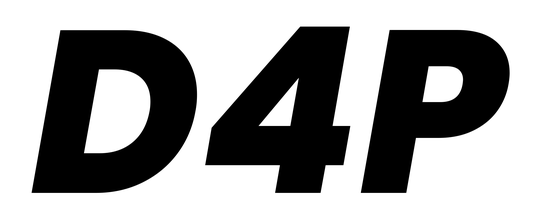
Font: Poppins-ExtraBoldItalic